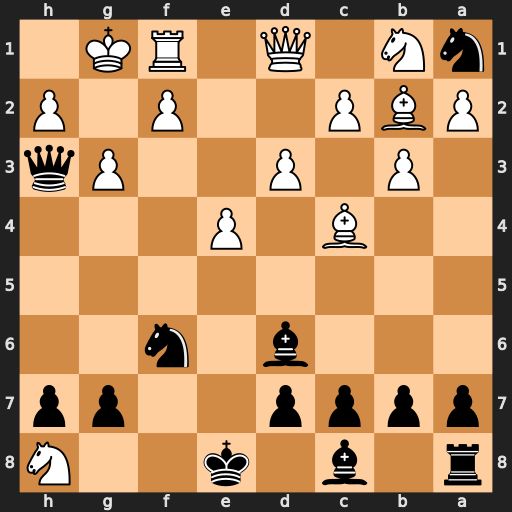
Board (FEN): r1b1k2N/pppp2pp/3b1n2/8/2B1P3/1P1P2Pq/PBP2P1P/nN1Q1RK1
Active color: b
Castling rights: q
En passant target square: -
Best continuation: Ng4 Qxg4 Qxg4